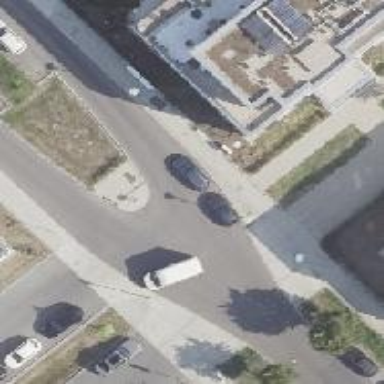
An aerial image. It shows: Unmarked crossing with pedestrian island.